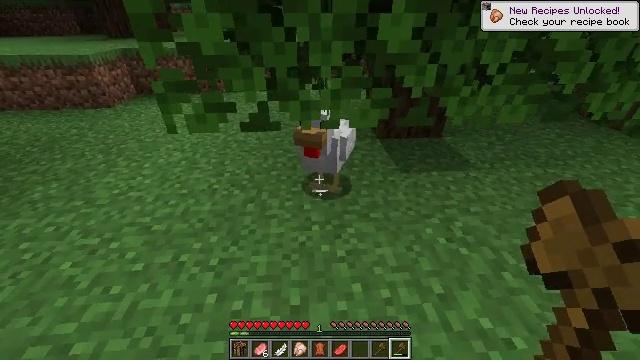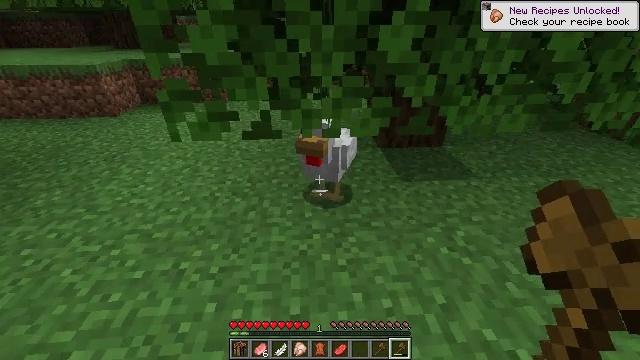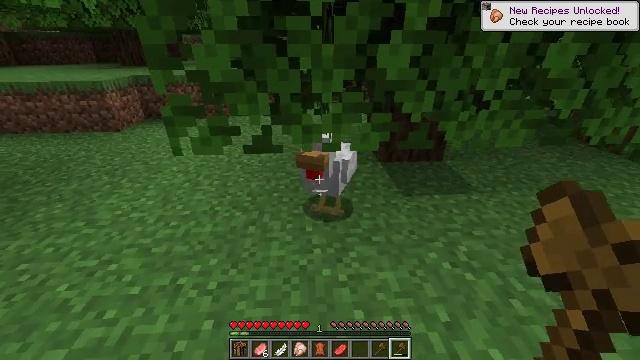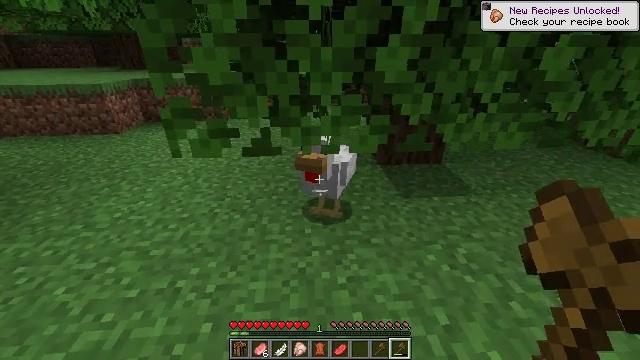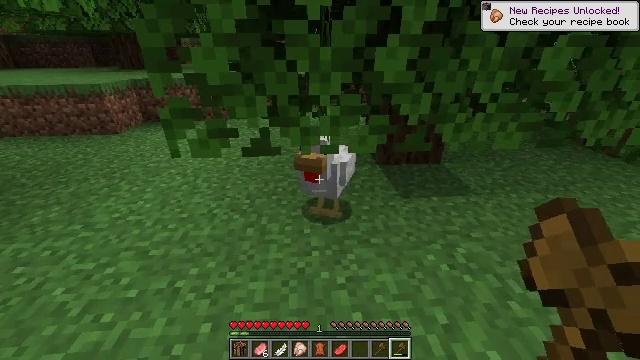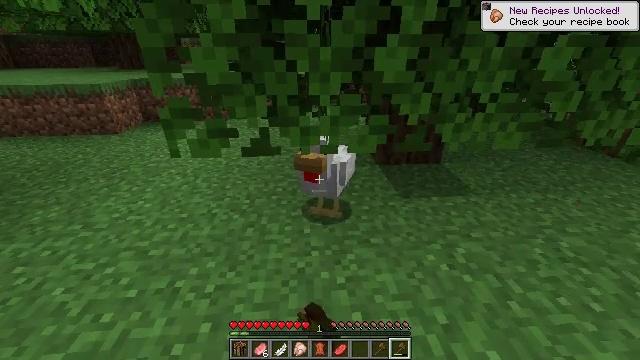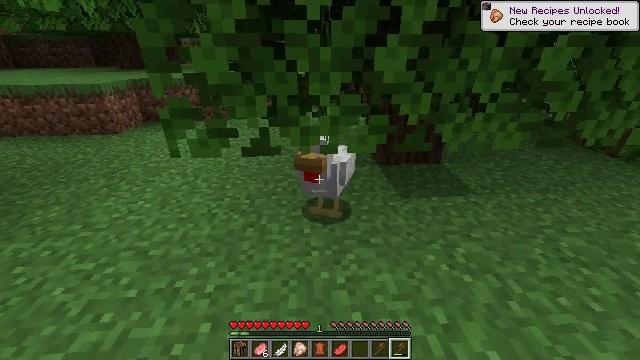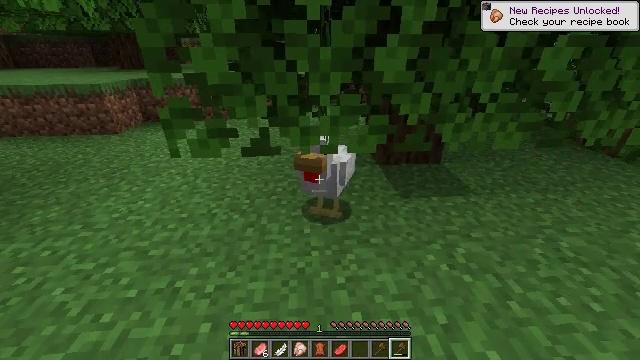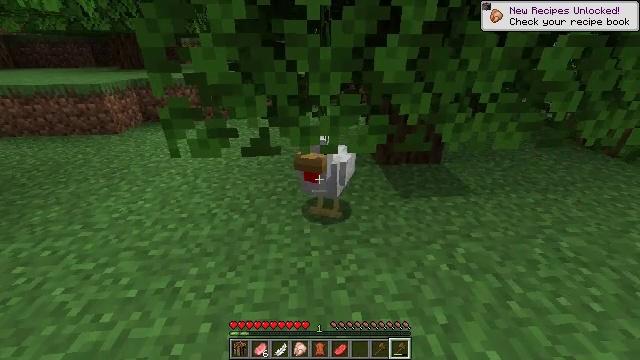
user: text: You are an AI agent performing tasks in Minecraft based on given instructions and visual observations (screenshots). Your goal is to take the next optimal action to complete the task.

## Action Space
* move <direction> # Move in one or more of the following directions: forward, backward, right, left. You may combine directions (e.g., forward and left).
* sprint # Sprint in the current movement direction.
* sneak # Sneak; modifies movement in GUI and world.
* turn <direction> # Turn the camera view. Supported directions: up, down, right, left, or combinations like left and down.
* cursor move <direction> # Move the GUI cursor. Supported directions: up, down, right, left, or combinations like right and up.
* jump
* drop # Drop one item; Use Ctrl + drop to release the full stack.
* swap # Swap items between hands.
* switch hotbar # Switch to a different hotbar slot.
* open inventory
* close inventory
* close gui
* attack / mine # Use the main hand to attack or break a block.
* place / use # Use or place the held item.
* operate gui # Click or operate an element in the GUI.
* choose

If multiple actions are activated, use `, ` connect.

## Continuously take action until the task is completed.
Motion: motion action
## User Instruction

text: Hunt a chicken.
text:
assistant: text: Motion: turn up
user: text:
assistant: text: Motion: turn up
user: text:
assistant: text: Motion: no_op
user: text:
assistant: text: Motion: attack / mine
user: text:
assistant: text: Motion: attack / mine
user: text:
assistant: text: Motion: attack / mine
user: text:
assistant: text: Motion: no_op
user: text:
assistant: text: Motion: no_op
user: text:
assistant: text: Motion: no_op